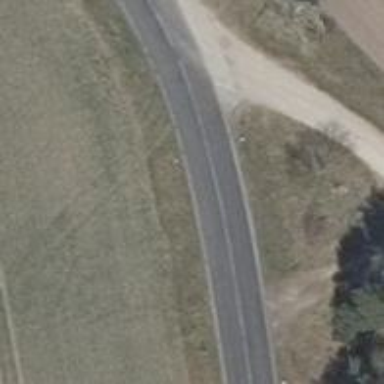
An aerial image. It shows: Secondary road with asphalt surface.